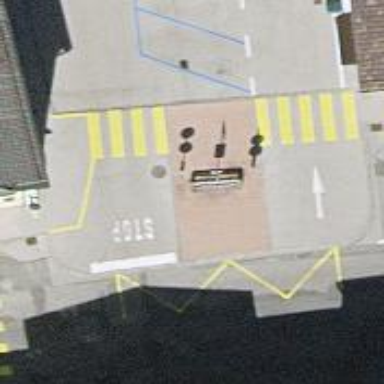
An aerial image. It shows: Bus stop with platform for public transport.